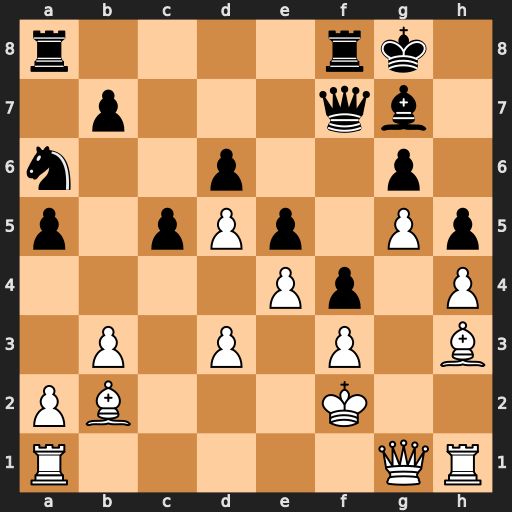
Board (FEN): r4rk1/1p3qb1/n2p2p1/p1pPp1Pp/4Pp1P/1P1P1P1B/PB3K2/R5QR
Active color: w
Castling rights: -
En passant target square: -
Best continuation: Be6 Qxe6 dxe6